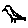
Label: bird